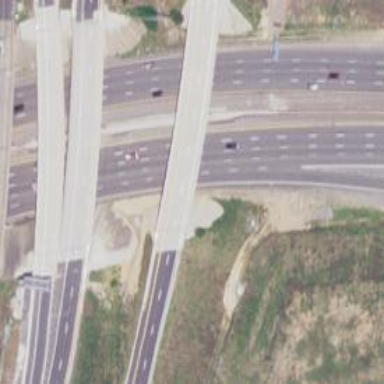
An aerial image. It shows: Motorway junction.